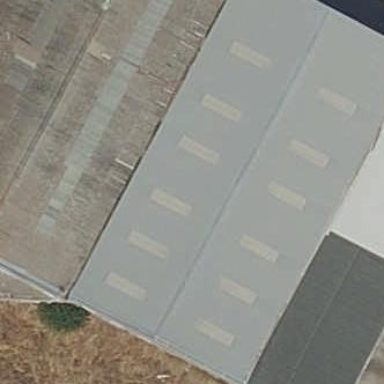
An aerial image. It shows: Industrial building.